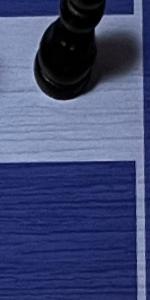
Label: Empty